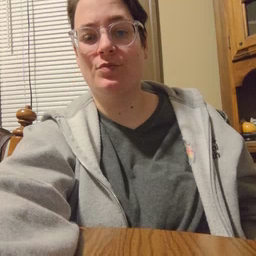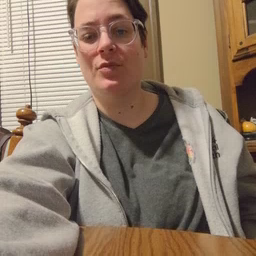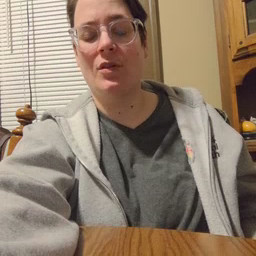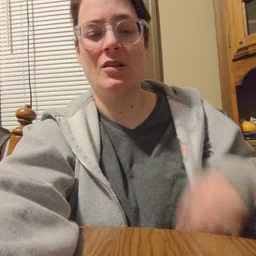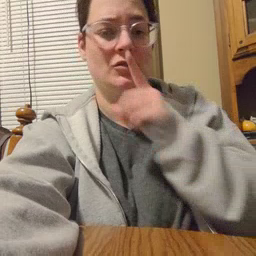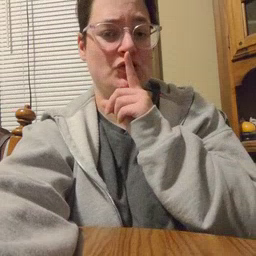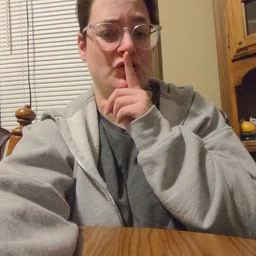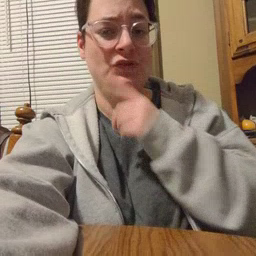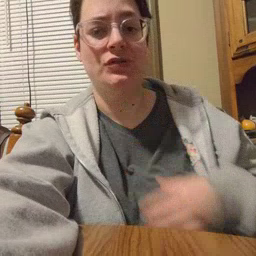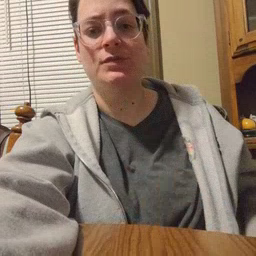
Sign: shhh